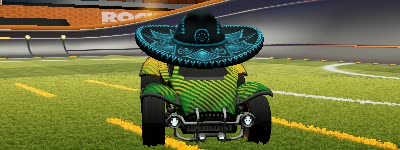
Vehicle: octane